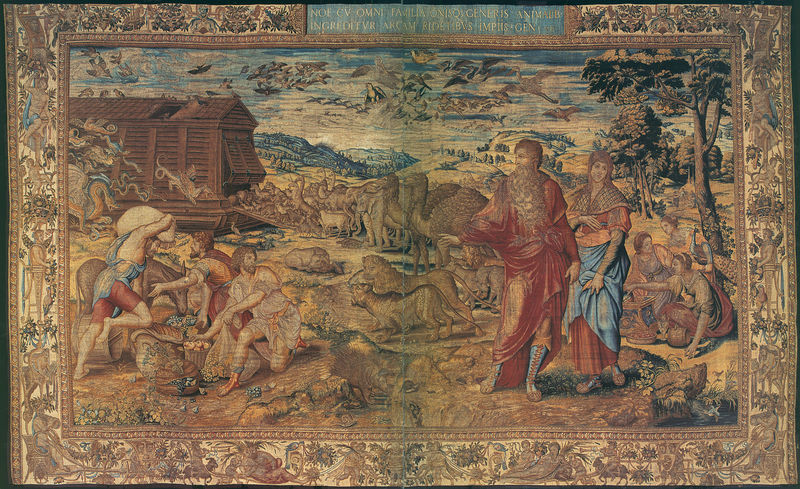
Titel: Die Tapiserien von Sigismund Augustus (Zyklus des Alten Testaments): Die Tiere verlassen die Arche
Künstler: Michiel Coxcie
Standort: Herstellungsort: Brüssel (EU - B)
Schlagwörter: baum, blau, himmel, mann, meer, vogel, wasser, wolken, bäume, frauen, landschaft, menschen, braun, frau, holz, männer, rot, tier, tiere, ornament, teppich, bart, bibel, mensch, rahmen, erde, natur, vögel, gewand, sitzend, stoff, paar, esel, kinder, pferde, sack, schiff, schrift, zwei, körbe, rand, querformat, arch, blue, men, ornate, people, red, women, wein, bordüre, gold, green, woman, yellow, wandteppich, inschrift, tapestry, two, brown, religion, schlange, fisch, löwen, food, greek, horses, man, sky, tree, religiös, boat, hills, landscape, water, schlangen, tapisserie, trees, löwe, gewebe, heilig, textil, animals, bird, beard, birds, christentum, drachen, söhne, paare, cat, family, kamel, arc, history, latein, lateinisch, ground, horse, arche, arche noah, noah, god, beschädigt, getier, dragon, kamele, dromedar, sintflut, bible, kneeling, standing, textile, biblical, lion, camel, border, latin, schadhaft, kamle, belgian, wife, tunic, ark, lions, camels, pairs, tierpaare, cats, preparing, prepare, ok, noahs ark, noah's ark, shipt, goblein